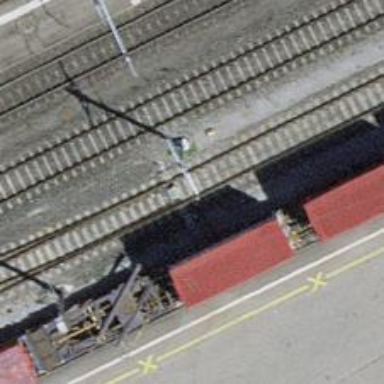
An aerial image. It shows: Siding railway track with electrified contact line.